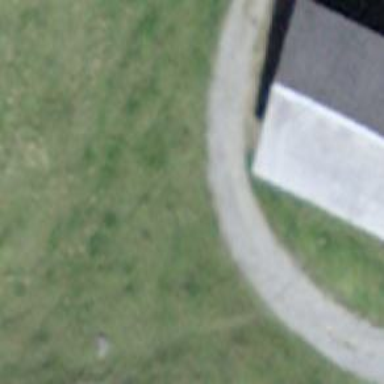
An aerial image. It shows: Unpaved track road.